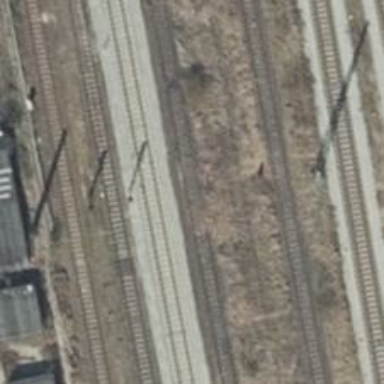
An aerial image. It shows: Disused railway.